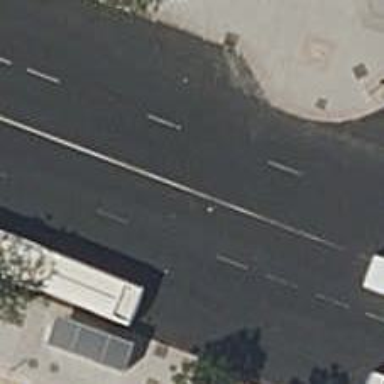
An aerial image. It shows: Tertiary road with asphalt surface and sidewalks on both sides.